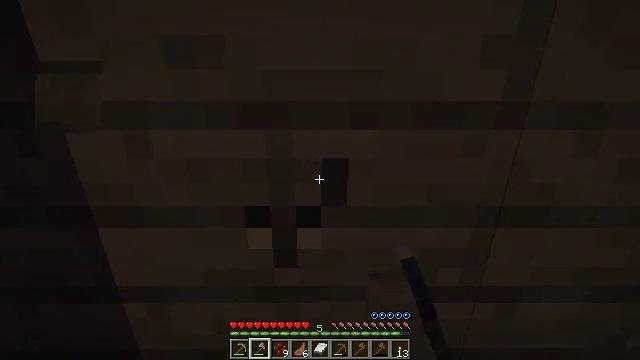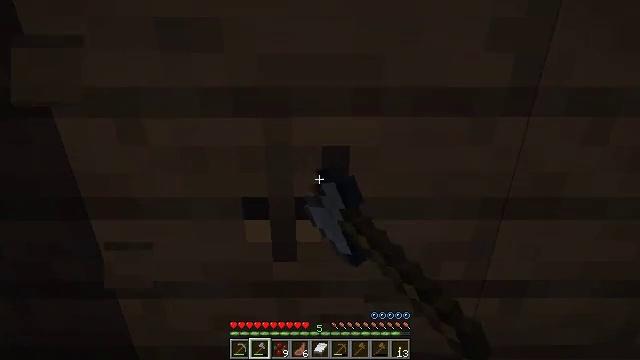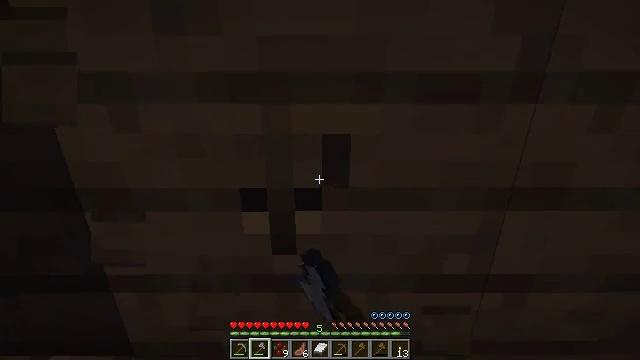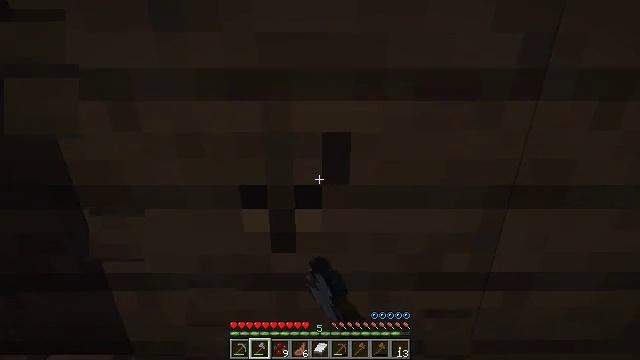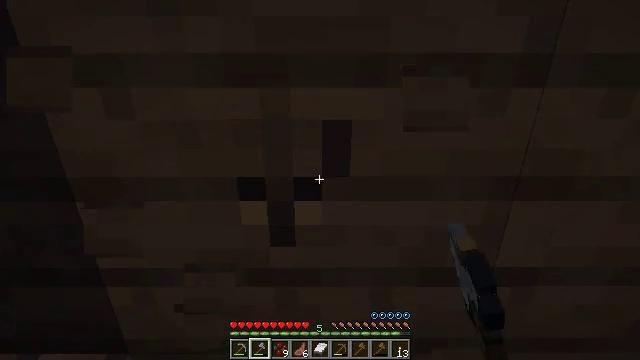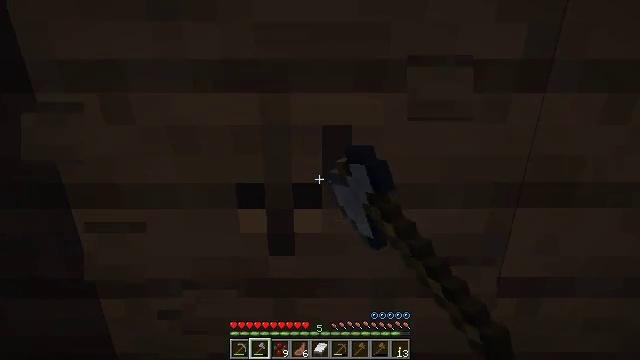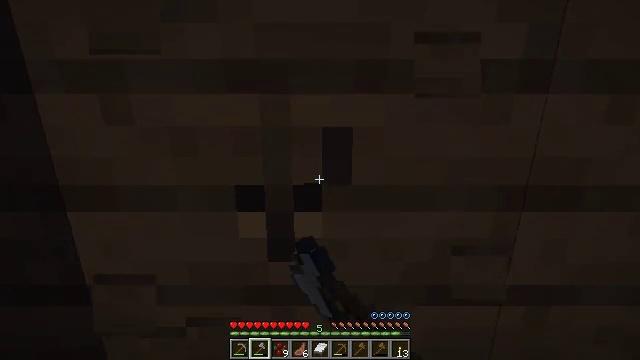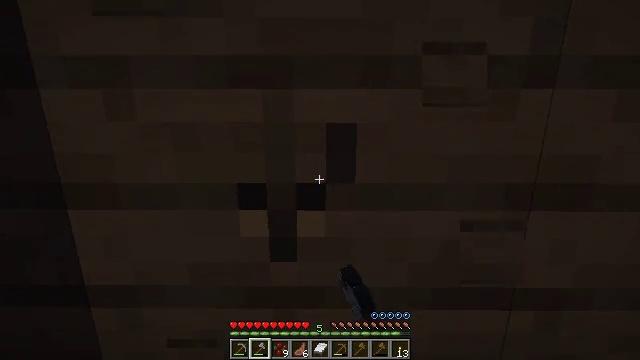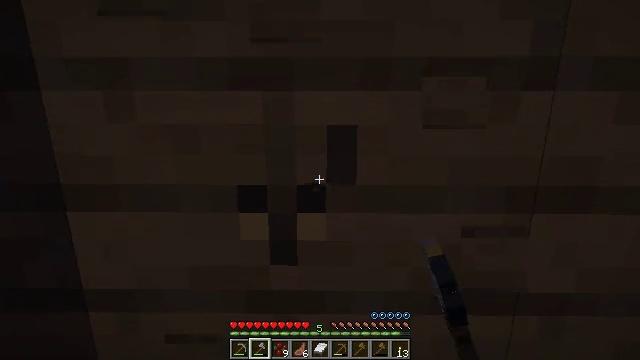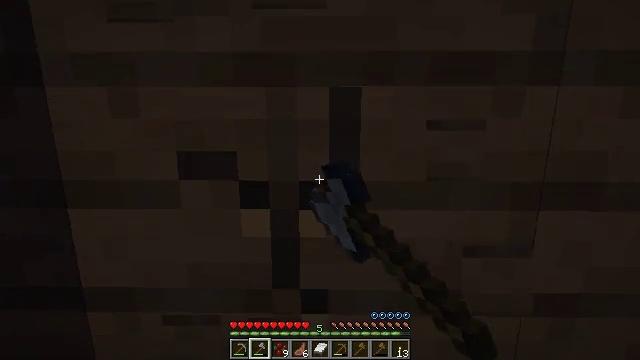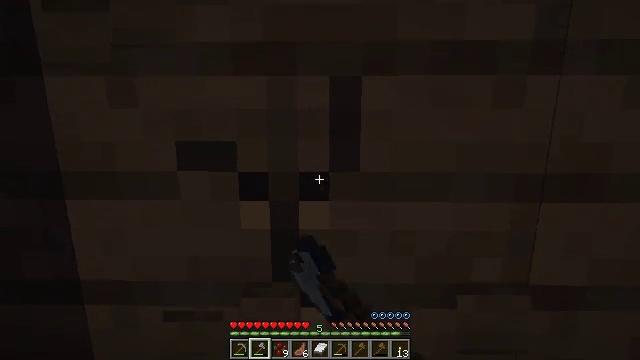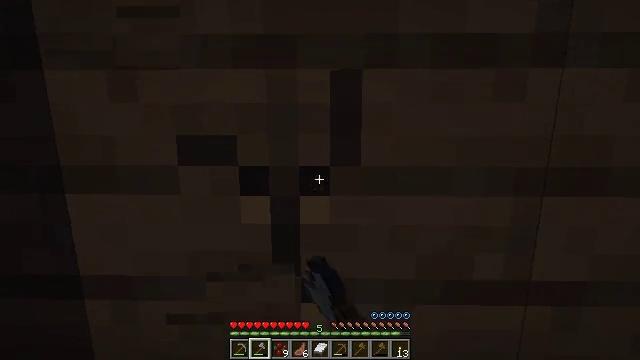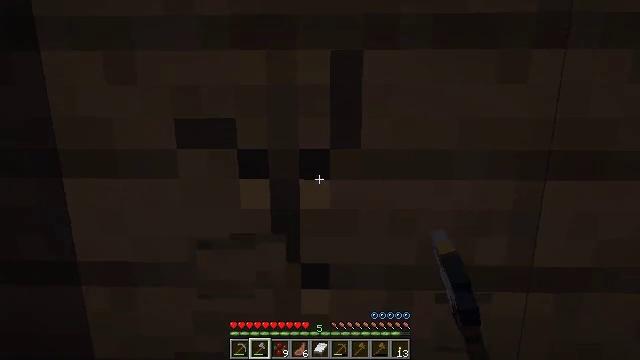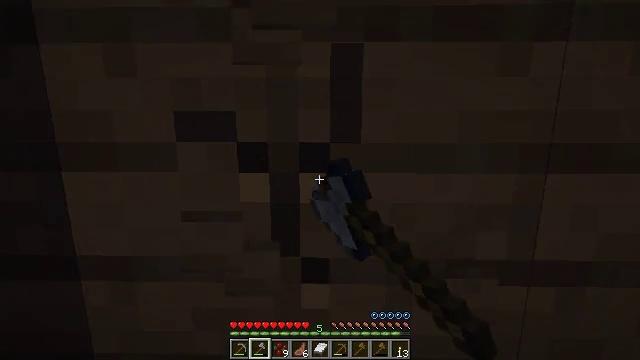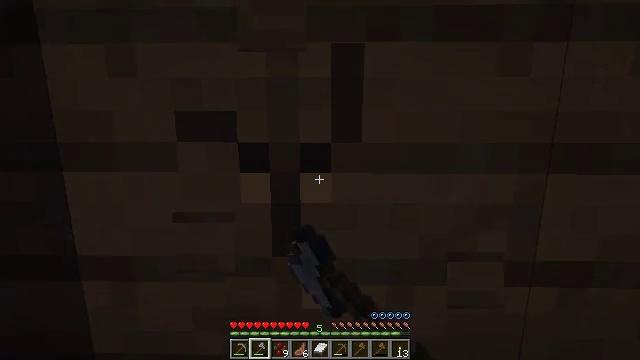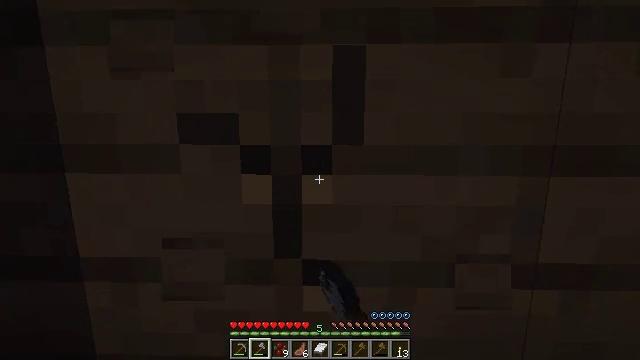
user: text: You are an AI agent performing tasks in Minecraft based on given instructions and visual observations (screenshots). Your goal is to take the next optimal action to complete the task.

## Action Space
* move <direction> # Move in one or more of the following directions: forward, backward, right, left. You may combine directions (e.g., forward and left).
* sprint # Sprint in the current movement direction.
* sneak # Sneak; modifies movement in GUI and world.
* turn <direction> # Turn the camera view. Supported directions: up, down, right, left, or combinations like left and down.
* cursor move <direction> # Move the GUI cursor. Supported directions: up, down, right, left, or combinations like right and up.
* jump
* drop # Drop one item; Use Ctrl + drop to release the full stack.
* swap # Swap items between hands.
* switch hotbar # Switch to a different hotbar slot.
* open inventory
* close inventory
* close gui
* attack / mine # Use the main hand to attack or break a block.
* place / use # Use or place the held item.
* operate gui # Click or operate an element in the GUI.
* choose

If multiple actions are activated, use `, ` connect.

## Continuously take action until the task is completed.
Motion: motion action
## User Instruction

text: Break spruce planks from a structure.
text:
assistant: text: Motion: attack / mine
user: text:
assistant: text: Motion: attack / mine
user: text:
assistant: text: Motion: attack / mine
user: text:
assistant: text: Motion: attack / mine
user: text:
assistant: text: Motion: turn up, attack / mine
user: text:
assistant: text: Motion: turn up, attack / mine
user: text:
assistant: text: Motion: turn up, attack / mine
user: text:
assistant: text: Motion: turn up, attack / mine
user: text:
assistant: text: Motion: turn up, attack / mine
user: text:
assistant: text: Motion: attack / mine
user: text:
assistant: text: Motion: attack / mine
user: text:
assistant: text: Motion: attack / mine
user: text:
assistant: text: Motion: attack / mine
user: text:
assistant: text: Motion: attack / mine
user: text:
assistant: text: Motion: attack / mine
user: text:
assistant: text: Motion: turn up, attack / mine
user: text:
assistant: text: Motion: turn up, attack / mine
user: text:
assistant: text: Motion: turn up, attack / mine
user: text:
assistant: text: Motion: turn up, attack / mine
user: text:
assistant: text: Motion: turn up, attack / mine
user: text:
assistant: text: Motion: attack / mine
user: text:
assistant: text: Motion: attack / mine
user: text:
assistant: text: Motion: attack / mine
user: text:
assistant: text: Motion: attack / mine
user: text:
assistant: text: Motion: attack / mine
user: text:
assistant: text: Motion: attack / mine
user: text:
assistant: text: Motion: attack / mine
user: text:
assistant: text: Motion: attack / mine
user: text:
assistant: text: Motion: attack / mine
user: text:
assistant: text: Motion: attack / mine